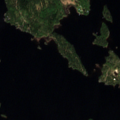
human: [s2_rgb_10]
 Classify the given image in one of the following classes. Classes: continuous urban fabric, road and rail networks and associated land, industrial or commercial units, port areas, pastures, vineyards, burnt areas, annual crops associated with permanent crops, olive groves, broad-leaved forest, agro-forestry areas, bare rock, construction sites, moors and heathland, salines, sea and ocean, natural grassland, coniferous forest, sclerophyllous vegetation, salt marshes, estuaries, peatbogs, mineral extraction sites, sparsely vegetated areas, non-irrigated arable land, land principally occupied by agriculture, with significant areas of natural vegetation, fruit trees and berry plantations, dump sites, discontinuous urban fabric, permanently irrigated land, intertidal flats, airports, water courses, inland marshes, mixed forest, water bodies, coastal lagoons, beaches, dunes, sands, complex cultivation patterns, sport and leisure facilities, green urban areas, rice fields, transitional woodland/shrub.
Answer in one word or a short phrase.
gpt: mixed forest, water bodies